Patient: sex M, age 46
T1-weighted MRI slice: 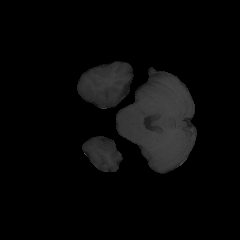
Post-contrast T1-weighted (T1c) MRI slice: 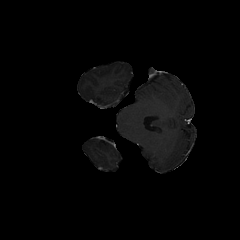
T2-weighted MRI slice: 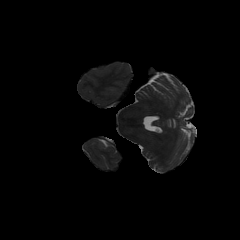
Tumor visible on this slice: no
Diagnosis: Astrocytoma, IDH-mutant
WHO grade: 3